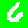
Digit: 6